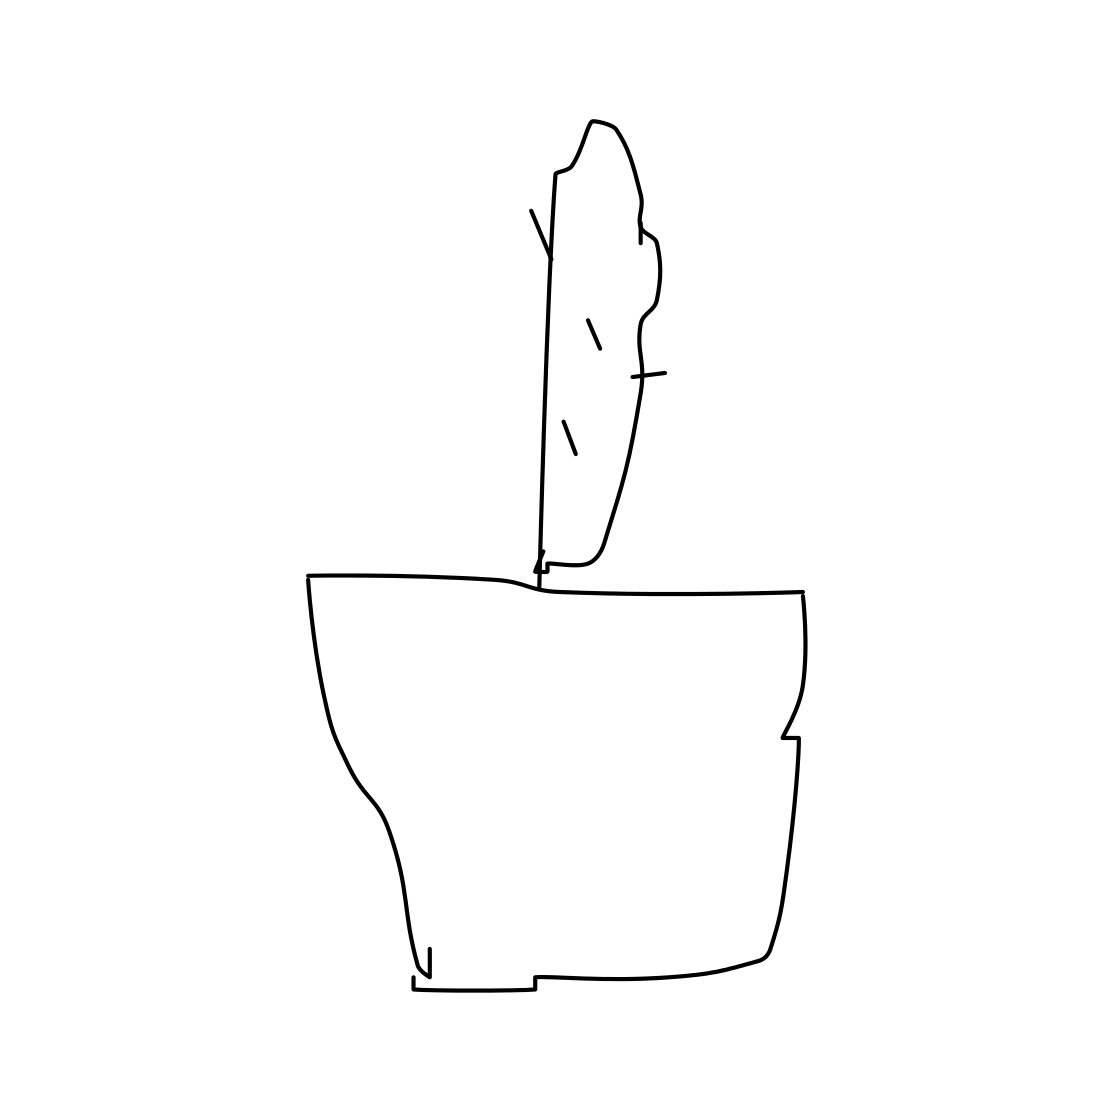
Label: cactus